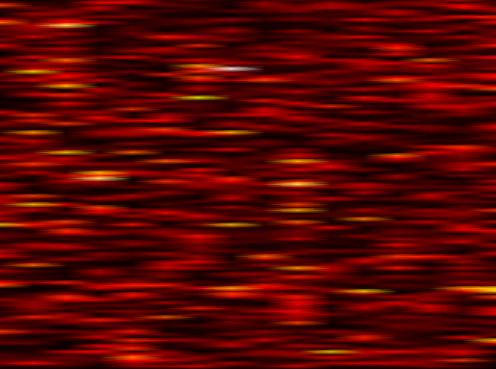
Label: FBMC